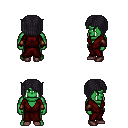
a pixel art fantasy rpg character, male body template, orc, green skin, red robe, magenta pants, raven pageboy hairstyle, cloth bracers, maroon shoes, four views (front, back, left, right), 2x2 character sprite sheet, small pixel art, hard edges, no anti-aliasing